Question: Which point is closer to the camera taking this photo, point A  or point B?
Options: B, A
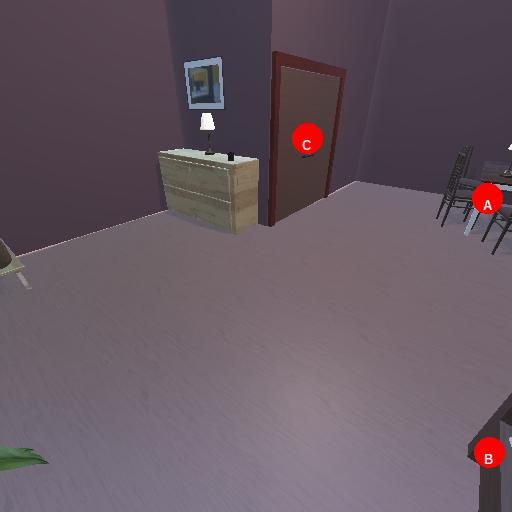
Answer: B